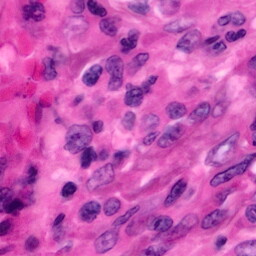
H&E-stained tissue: Pancreatic